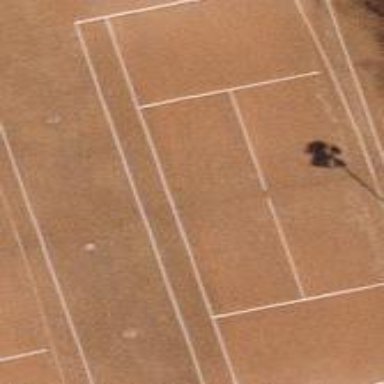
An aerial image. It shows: Tennis court on pitch.